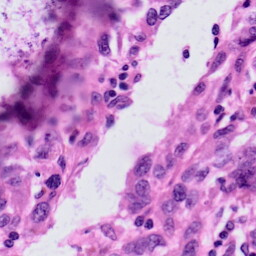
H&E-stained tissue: Skin